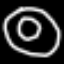
Label: donut